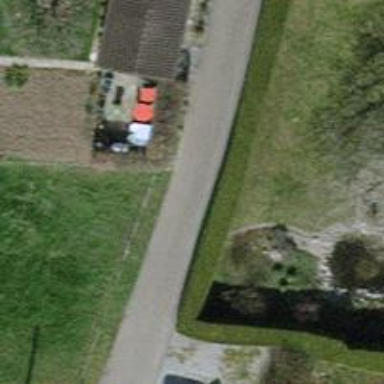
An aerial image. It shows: Hedge barrier.